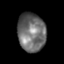
Tissue: skin
Cell type: Epithelial cells
Senescence score: 0.2834
Nuclear area (px): 1050
Mean DAPI intensity: 109.3